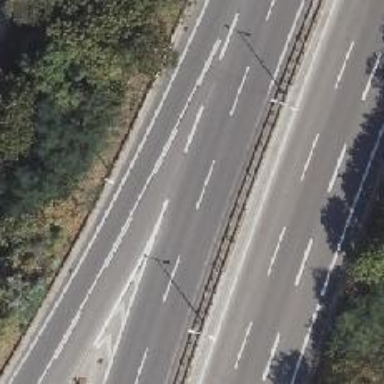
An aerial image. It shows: Motorway junction.